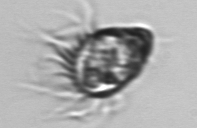
Label: Strombidium_morphotype1